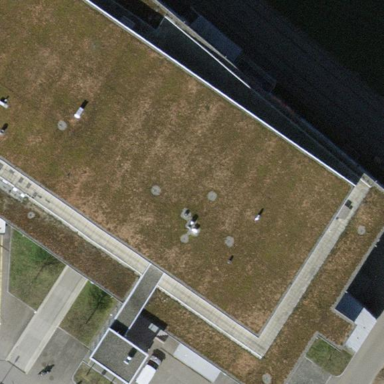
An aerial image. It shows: Commercial building.